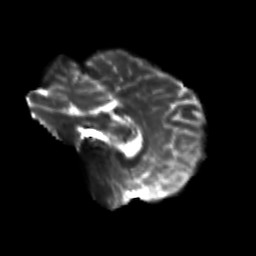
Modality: T2w
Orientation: sagittal
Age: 24
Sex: male
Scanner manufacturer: siemens
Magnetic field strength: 3 T
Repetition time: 3.5 s
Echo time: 0.125 s